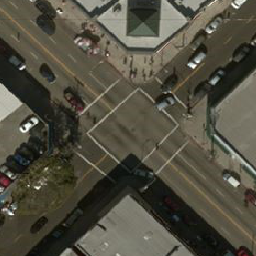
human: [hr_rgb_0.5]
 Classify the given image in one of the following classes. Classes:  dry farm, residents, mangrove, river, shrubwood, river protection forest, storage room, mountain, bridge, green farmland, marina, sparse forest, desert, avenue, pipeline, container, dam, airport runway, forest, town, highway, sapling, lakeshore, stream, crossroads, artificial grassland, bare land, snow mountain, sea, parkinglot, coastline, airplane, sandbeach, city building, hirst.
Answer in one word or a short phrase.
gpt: crossroads